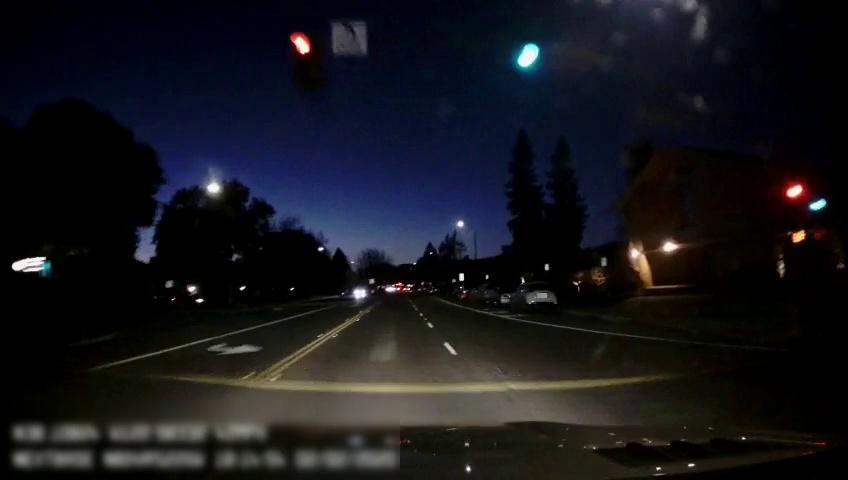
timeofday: Night
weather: Other
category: Drivable Space
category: Vehicles | Car
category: Vehicles | SUV
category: Vehicles | Car
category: Vehicles | SUV
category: Vehicles | SUV
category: Vehicles | Car
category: Vehicles | SUV
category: Lanes | Opposite Lane
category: Lanes | Current Lane
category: Lanes | Alternate Lane
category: Lanes | Current Lane
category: Lanes | Alternate Lane
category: Traffic | Lights
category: Traffic | Lights
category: Traffic | Signs
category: Traffic | Lights
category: Traffic | Lights